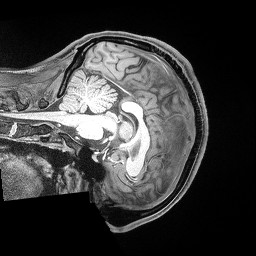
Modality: T1w
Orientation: sagittal
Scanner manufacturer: siemens
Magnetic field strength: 3 T
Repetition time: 2.53 s
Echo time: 0.00169 s